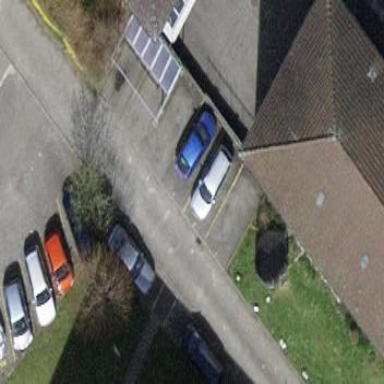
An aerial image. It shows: Parking area with surface.